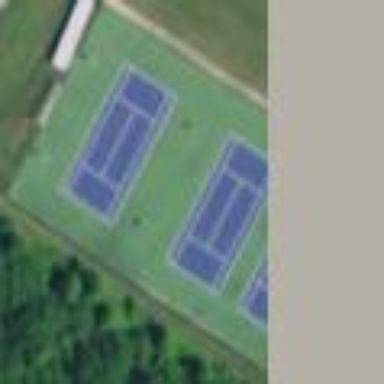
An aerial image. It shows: Tennis court on the leisure land pitch.